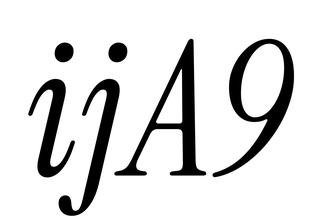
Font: InstrumentSerif-Italic